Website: apple
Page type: account-selection
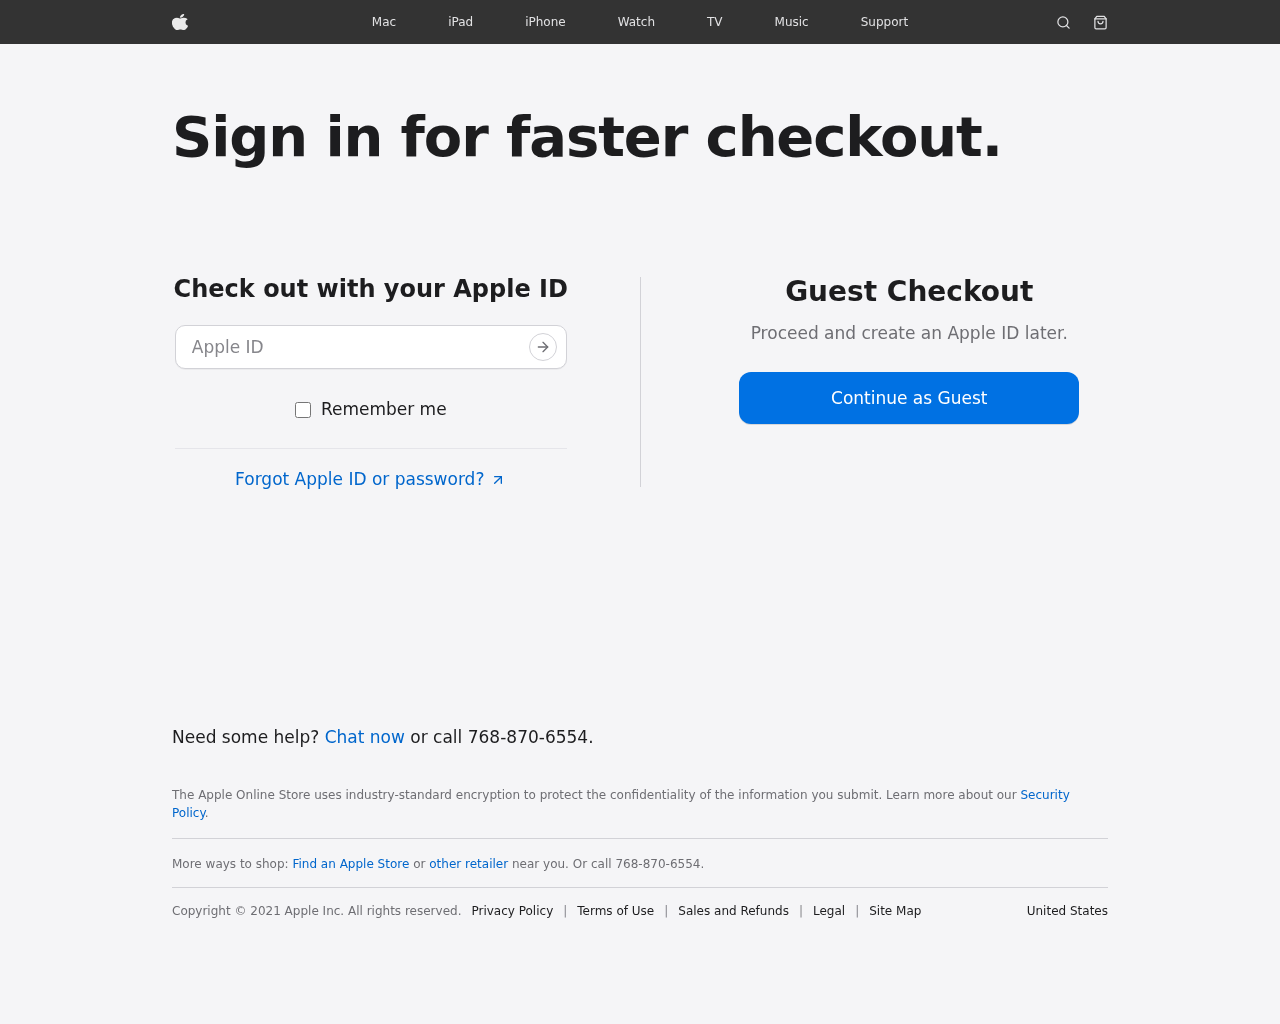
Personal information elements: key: PII_LOGIN_USERNAME
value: kathryn_nichols